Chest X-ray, PA view. Patient: 19 years old, sex M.
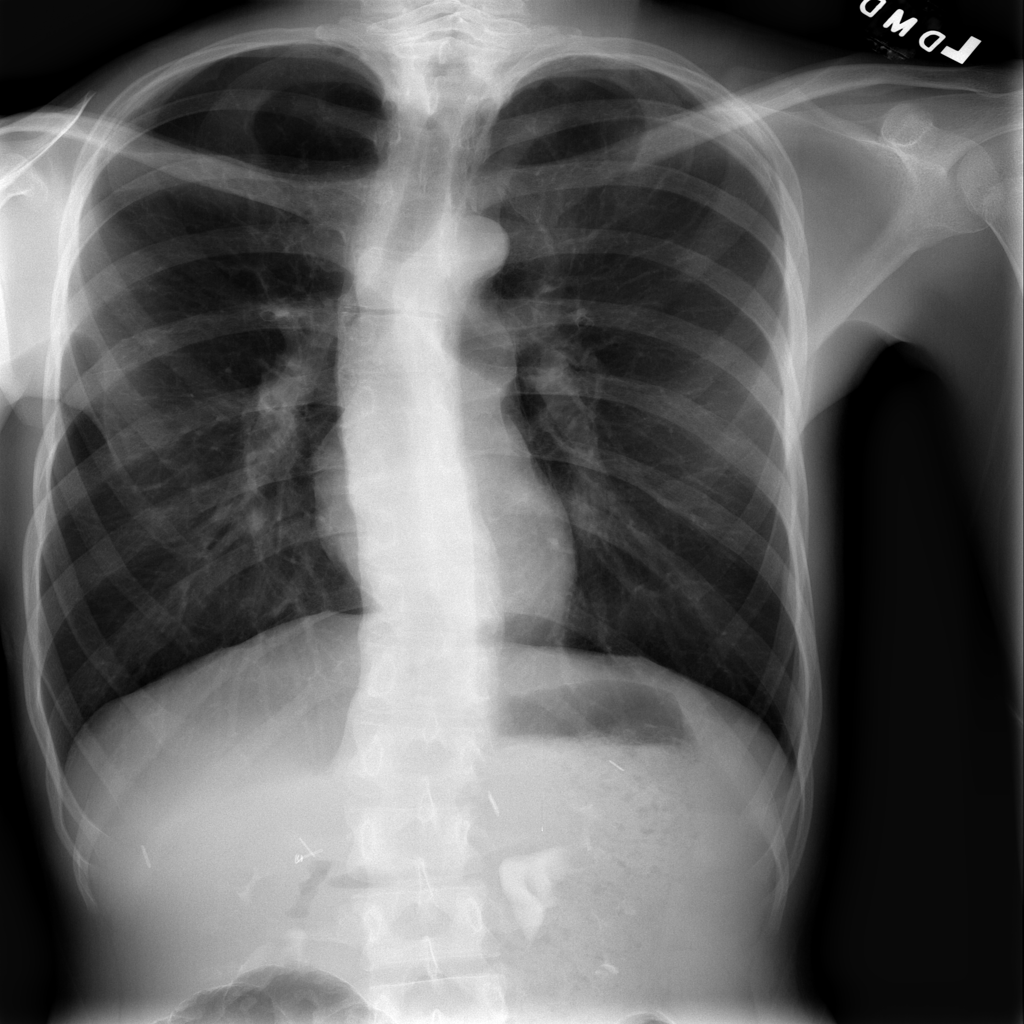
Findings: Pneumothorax